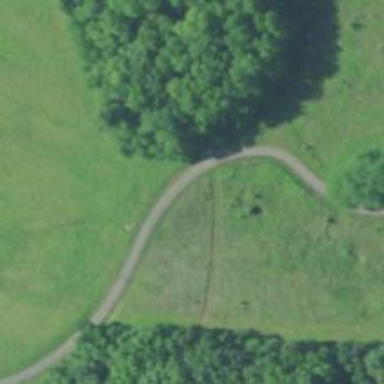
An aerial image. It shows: Bridleway.